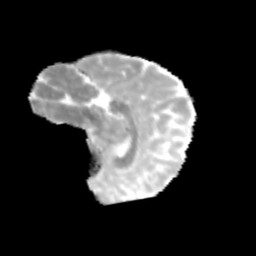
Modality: MD
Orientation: sagittal
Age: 10
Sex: female
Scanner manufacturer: siemens
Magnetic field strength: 3 T
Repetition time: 3.8 s
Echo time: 0.07 s